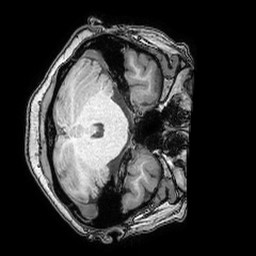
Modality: T1w
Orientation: axial
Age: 44
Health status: ill
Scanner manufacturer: philips
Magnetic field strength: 3 T
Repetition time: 0.007 s
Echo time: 0.0035 s